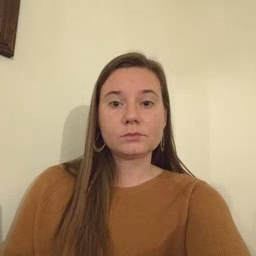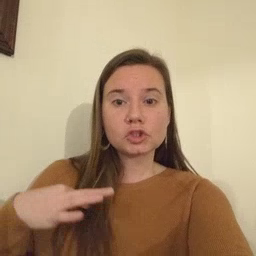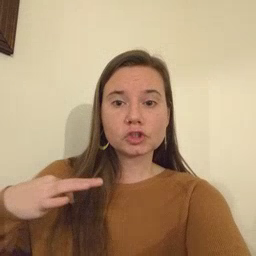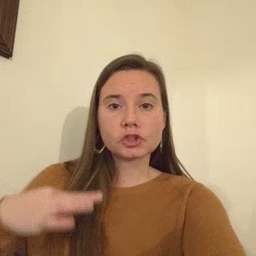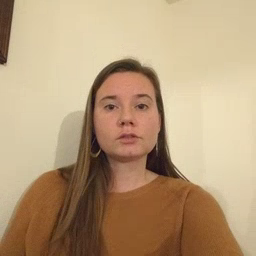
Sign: shirt